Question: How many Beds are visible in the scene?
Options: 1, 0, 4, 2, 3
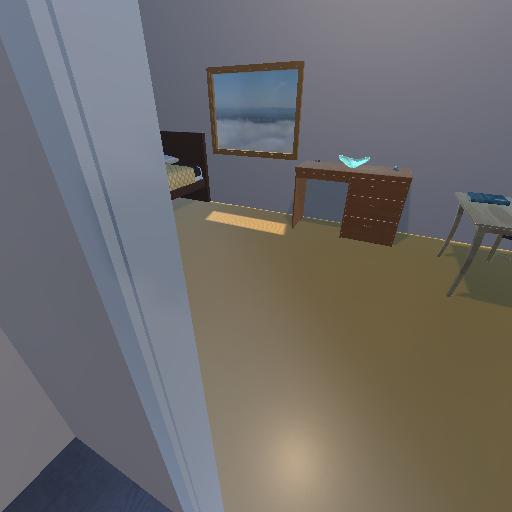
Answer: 1